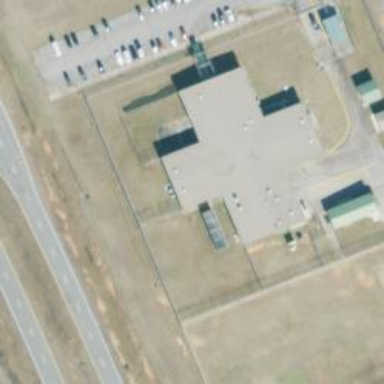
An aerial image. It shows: Prison.